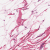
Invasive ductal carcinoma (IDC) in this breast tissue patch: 0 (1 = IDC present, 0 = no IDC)